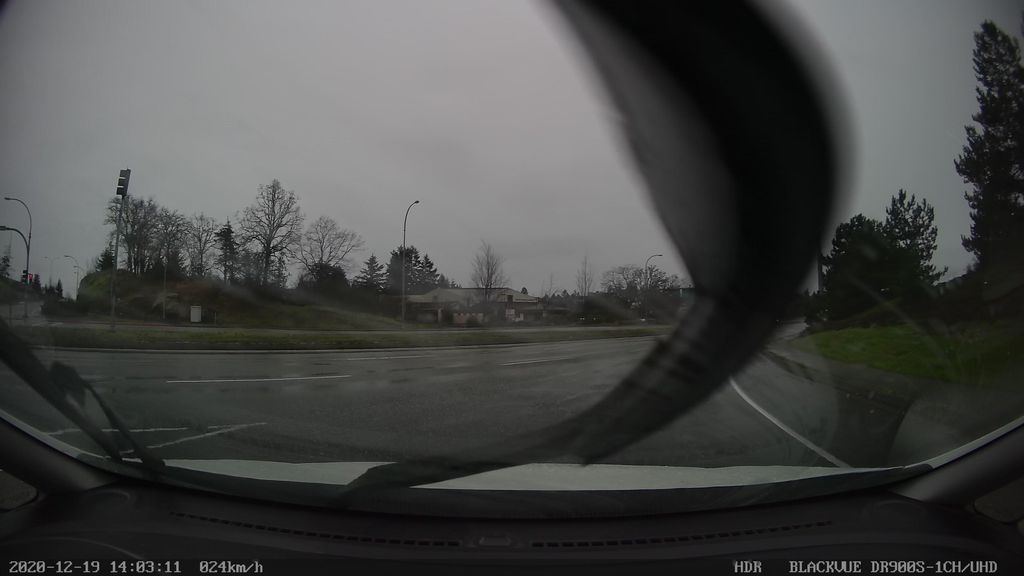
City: victoria